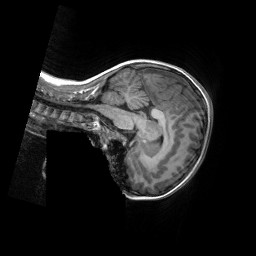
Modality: T1w
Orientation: sagittal
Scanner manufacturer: siemens
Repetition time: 2.3 s
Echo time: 0.00229 s